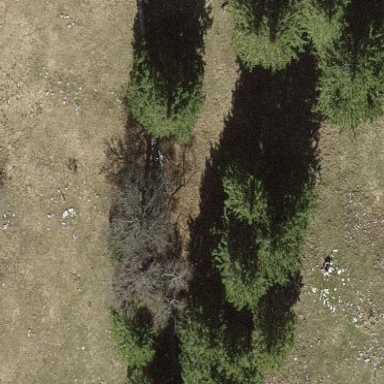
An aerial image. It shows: Forest area.